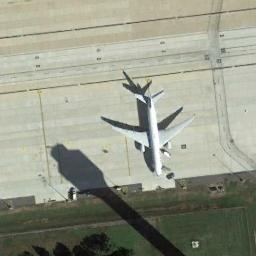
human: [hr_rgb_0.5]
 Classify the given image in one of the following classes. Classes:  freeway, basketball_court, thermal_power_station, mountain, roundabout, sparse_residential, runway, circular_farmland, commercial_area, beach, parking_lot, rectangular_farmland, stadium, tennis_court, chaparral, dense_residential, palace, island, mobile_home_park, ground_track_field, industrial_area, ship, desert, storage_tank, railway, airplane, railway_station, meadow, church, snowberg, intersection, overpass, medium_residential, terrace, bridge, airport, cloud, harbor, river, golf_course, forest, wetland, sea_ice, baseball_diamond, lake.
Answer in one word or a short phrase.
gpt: airplane